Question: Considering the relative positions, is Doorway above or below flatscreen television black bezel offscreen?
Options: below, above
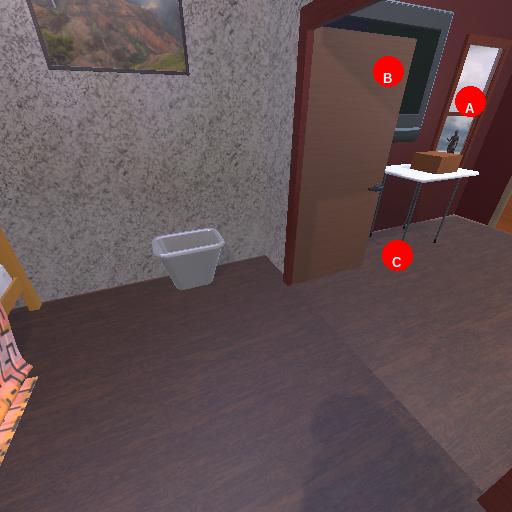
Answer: below